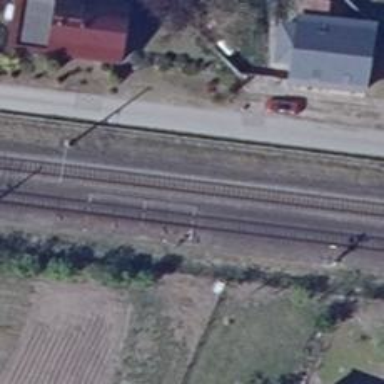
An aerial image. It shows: Railway track with contact line for electrification.